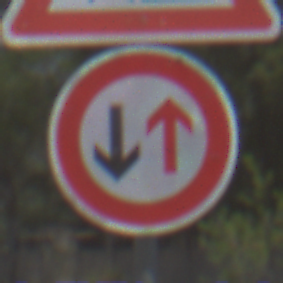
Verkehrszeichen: VorrangDesGegenverkehrs
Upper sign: Arbeitsstelle
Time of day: Midday
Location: Outdoor (Nature)
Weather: Clear
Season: NotSpecified
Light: Natural